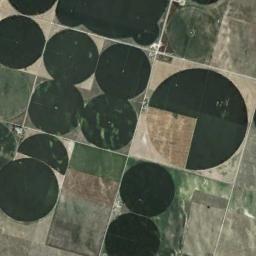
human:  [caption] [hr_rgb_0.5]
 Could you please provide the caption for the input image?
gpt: There is only one complete circle of farmland .

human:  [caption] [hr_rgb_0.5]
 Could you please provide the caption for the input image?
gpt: Several dark green circular or fan-shaped farmlands with different radii and radians are neatly arranged on the ground and some other shapes of farmlands beside .

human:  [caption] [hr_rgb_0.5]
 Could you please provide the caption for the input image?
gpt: There is a big and some small circle farmland .

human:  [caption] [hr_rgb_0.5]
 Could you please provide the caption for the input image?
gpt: Dozens of circular green fields, Including semicircles and irregular circles .

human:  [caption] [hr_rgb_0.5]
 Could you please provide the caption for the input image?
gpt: There are many circular farmlands of the same size arranged neatly .